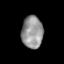
Tissue: prostate
Cell type: T cells
Senescence score: 0.3083
Nuclear area (px): 680
Mean DAPI intensity: 147.55